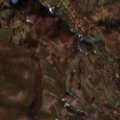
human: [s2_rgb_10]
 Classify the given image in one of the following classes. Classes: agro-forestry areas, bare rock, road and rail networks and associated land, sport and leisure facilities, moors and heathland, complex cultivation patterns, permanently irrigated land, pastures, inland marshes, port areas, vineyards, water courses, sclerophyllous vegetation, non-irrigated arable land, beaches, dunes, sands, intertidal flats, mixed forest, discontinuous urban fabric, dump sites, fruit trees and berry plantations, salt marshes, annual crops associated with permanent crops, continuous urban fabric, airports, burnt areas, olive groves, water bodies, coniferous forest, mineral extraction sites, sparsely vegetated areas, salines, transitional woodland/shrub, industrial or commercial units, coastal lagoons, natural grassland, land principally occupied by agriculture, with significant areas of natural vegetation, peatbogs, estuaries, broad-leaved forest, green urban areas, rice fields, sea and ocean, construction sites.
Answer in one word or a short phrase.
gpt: discontinuous urban fabric, vineyards, complex cultivation patterns, land principally occupied by agriculture, with significant areas of natural vegetation, broad-leaved forest